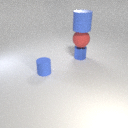
small blue metal cylinder behind small blue rubber cylinder